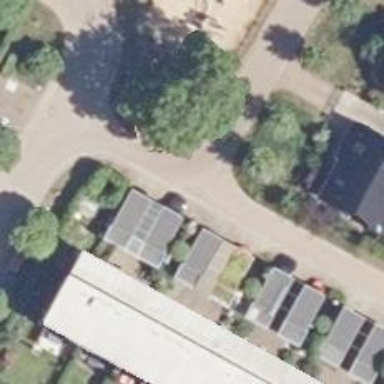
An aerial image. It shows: Living street.